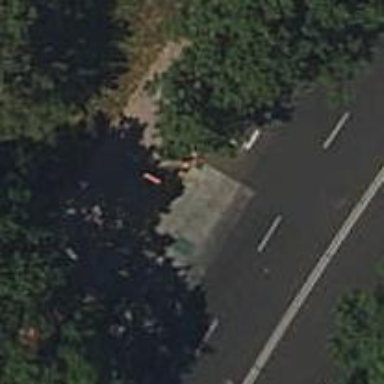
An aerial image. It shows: Fuel station.